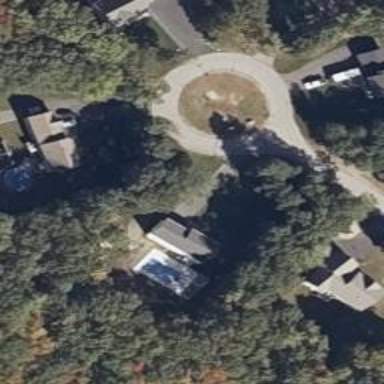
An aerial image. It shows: Driveway leading to service road.